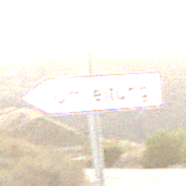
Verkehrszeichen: UmleitungswegweiserLinksweisend
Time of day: SunriseSunset
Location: Outdoor (RoadRail)
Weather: PartlyCloudy
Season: NotSpecified
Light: Natural